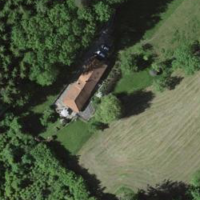
EUNIS habitat code: 44
Species observed at this site:
Tussilago farfara